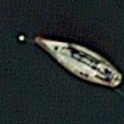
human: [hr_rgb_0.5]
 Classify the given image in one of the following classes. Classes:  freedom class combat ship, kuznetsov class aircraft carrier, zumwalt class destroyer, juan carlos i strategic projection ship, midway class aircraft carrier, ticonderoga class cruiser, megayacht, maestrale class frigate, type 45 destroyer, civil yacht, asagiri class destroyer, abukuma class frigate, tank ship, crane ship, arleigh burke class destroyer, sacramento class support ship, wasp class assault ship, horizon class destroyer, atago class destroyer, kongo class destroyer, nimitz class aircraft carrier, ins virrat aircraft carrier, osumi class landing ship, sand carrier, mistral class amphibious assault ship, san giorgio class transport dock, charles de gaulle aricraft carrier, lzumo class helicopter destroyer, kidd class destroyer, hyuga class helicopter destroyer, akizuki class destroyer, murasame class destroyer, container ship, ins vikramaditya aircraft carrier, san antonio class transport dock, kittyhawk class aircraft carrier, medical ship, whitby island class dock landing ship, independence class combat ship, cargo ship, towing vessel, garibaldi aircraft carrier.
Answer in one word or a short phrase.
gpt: Civil yacht